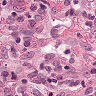
Metastatic tissue present: yes